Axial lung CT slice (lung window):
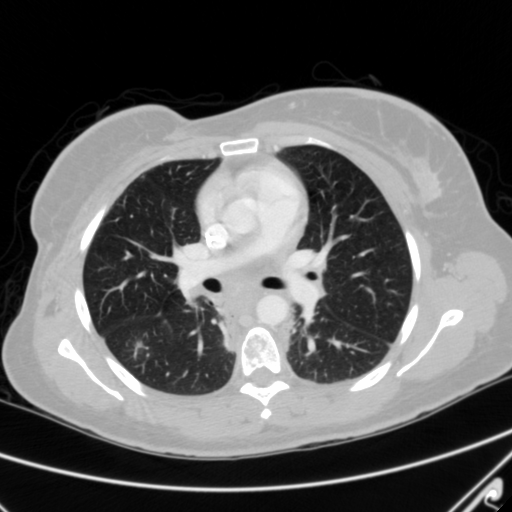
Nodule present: yes
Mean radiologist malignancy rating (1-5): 3.4